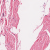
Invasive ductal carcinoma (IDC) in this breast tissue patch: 0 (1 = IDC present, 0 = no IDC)